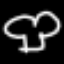
Label: mushroom